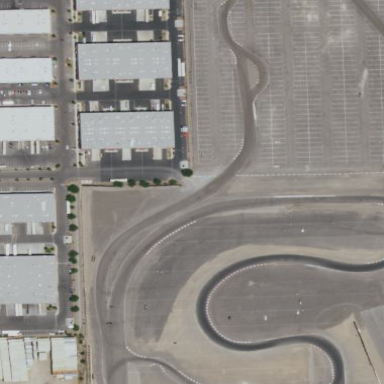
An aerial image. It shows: Raceway for motor sports.